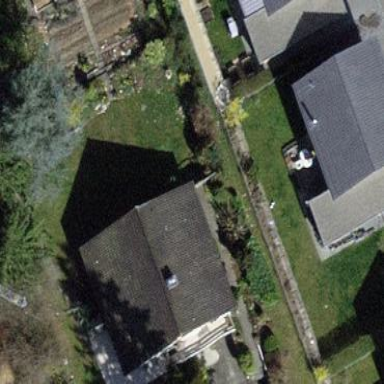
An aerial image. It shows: Building with tiled roof.